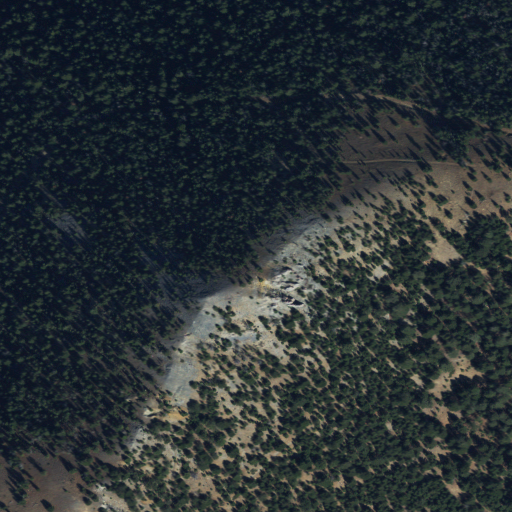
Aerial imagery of mountain in Montana named Smelter Mountain containing evergreen forest and shrub